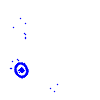
Particle: electron